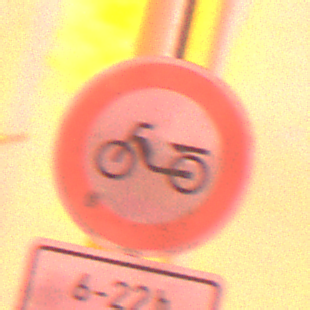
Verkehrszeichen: VerbotMofas
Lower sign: ZeitangabenMitBeschraenkungAufWochentage4
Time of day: Night
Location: Outdoor (Urban)
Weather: Overcast
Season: Winter
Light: Artificial